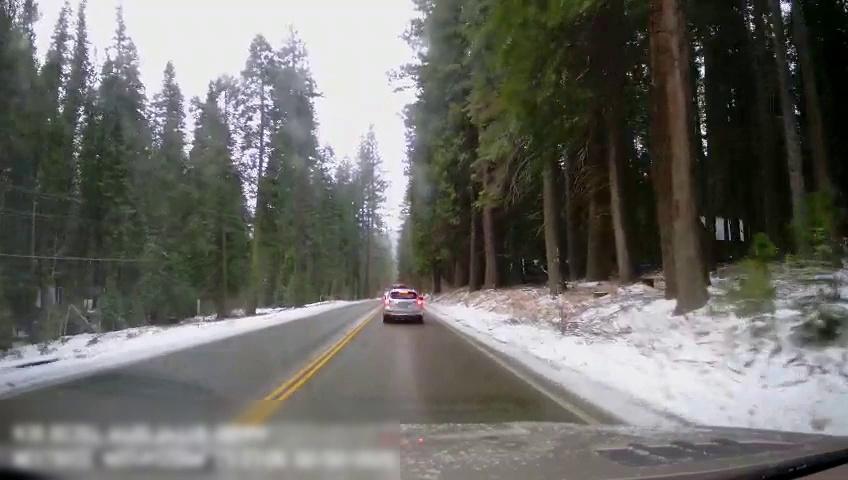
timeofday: Day
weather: Snowy
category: Drivable Space
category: Vehicles | Truck
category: Vehicles | SUV
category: Lanes | Current Lane
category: Lanes | Opposite Lane
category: Lanes | Opposite Lane
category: Lanes | Current Lane